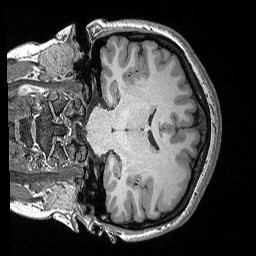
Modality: T1w
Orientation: coronal
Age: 24
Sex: female